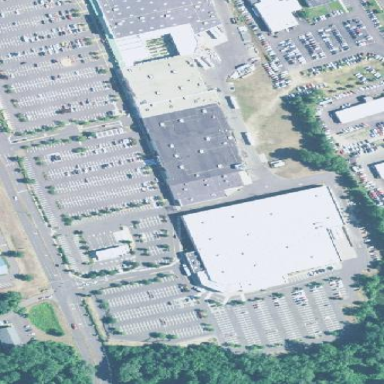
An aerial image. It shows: Retail area.